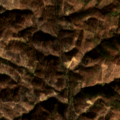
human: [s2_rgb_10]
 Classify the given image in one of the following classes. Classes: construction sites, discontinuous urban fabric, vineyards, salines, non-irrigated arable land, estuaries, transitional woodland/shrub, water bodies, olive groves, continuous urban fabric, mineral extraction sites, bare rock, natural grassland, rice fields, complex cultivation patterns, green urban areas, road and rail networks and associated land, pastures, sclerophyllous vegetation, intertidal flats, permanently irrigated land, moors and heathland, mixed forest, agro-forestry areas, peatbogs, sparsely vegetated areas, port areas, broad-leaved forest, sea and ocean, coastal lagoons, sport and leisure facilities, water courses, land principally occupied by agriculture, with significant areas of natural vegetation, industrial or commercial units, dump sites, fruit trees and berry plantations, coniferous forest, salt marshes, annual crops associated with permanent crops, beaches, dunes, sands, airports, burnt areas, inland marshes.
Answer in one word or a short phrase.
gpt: broad-leaved forest, transitional woodland/shrub